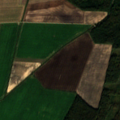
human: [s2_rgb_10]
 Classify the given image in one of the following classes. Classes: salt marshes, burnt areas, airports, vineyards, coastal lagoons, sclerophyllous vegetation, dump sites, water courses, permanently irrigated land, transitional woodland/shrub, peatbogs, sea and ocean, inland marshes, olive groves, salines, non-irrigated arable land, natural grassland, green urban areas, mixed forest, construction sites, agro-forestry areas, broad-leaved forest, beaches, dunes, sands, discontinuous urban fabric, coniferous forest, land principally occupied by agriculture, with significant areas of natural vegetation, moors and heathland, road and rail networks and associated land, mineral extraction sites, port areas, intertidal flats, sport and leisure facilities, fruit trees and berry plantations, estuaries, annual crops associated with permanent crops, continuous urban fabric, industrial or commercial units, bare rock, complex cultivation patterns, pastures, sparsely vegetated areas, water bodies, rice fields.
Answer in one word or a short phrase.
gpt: non-irrigated arable land, broad-leaved forest